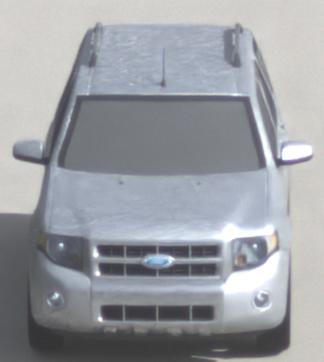
Make: Ford
Model: Escape Hybrid
Detailed model: -
Model produced from: 2004
Model produced until: 2012
Doors: 5
Color: white
Road condition: dry road
Daytime: morning or afternoon
Contrast: low contrast